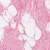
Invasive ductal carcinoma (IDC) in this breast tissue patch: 0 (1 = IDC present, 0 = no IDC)